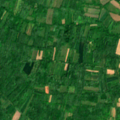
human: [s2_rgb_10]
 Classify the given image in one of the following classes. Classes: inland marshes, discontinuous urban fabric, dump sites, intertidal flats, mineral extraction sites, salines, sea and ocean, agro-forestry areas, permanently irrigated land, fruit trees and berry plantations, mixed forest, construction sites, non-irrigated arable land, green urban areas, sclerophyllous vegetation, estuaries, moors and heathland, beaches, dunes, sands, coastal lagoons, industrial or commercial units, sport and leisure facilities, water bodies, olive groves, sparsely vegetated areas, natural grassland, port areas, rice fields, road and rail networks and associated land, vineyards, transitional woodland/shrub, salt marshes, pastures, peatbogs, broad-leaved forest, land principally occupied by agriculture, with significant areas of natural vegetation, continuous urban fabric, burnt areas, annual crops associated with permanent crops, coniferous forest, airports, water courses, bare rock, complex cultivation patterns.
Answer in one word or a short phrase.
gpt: complex cultivation patterns, land principally occupied by agriculture, with significant areas of natural vegetation, broad-leaved forest